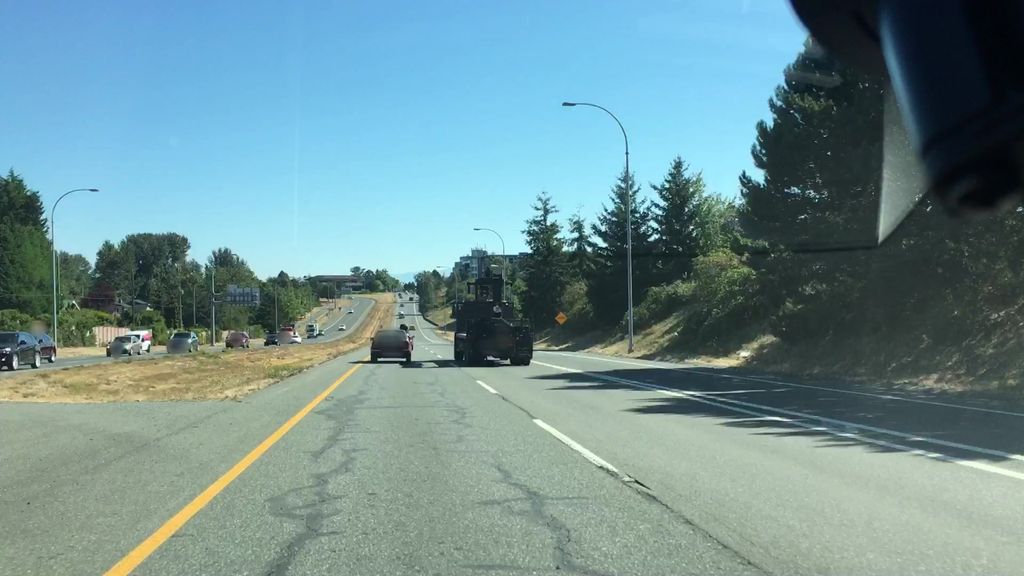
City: victoria